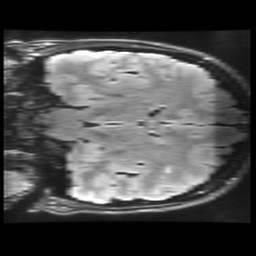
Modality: FLAIR
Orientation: coronal
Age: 20
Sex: female
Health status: healthy
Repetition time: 12 s
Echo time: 0.09782 s